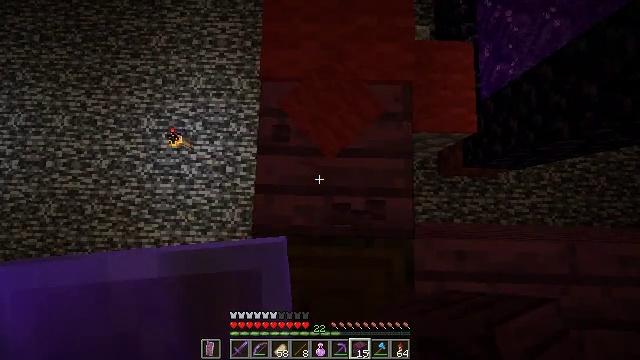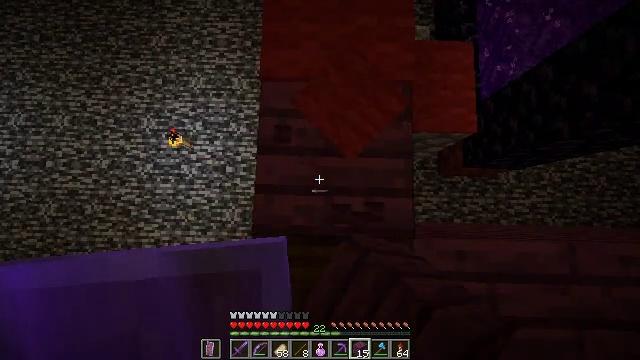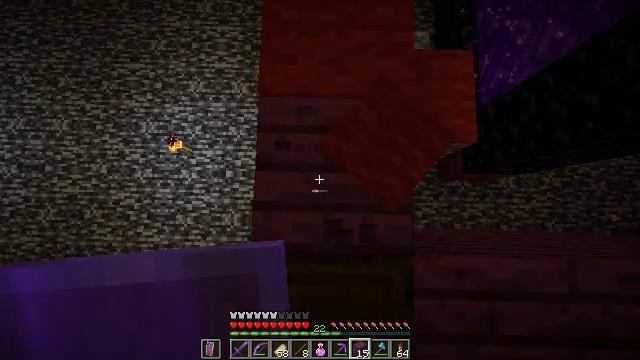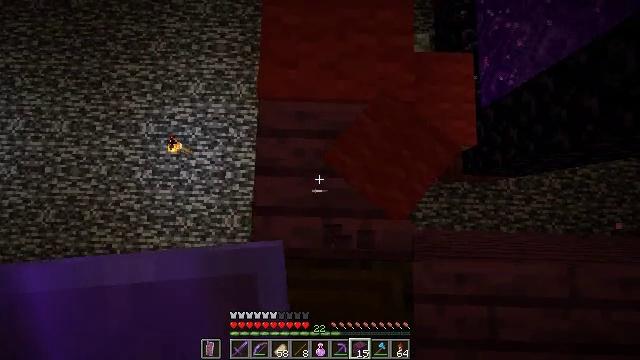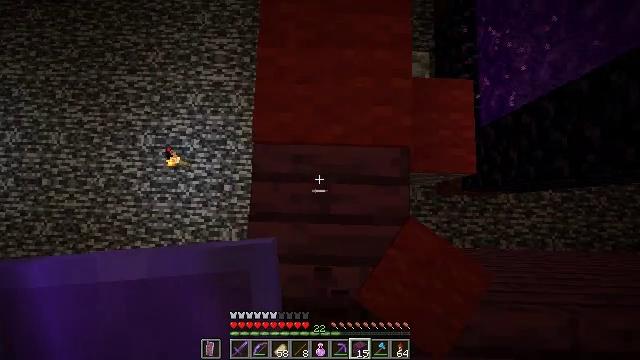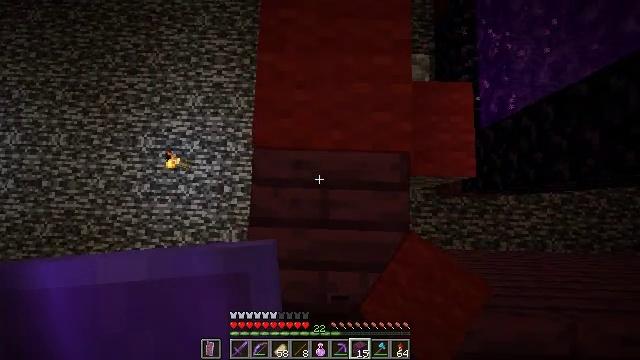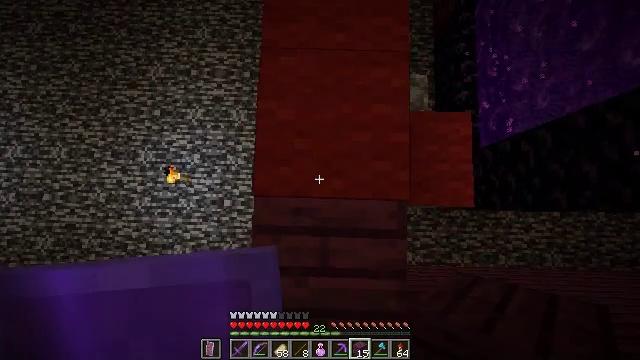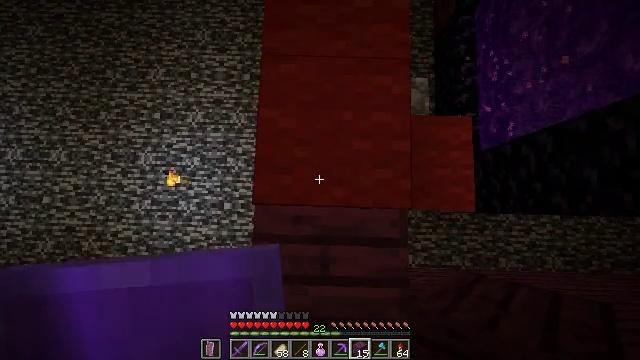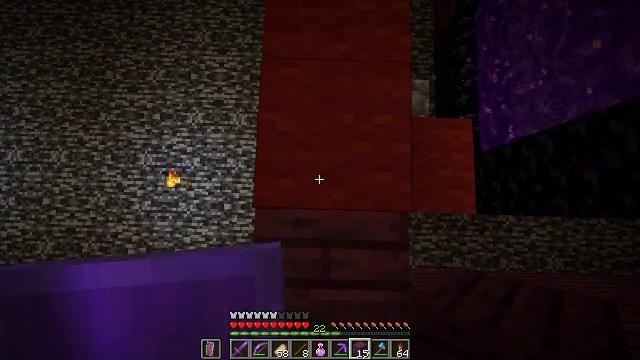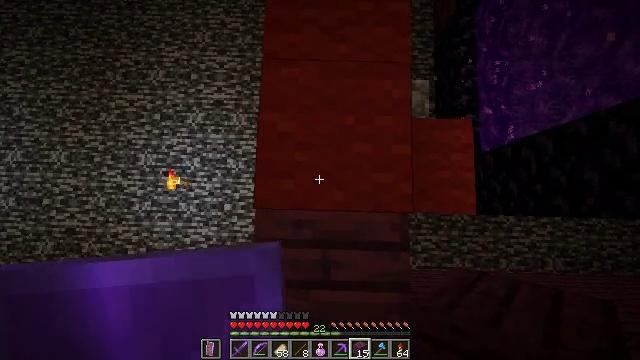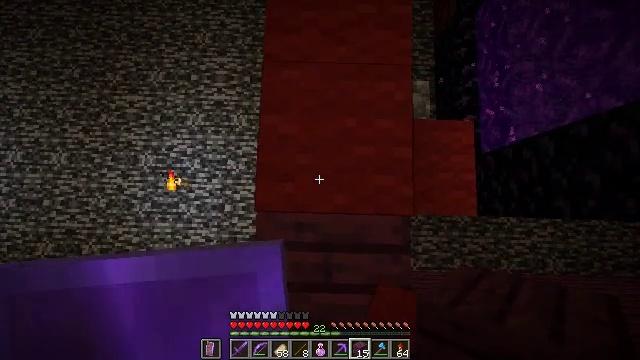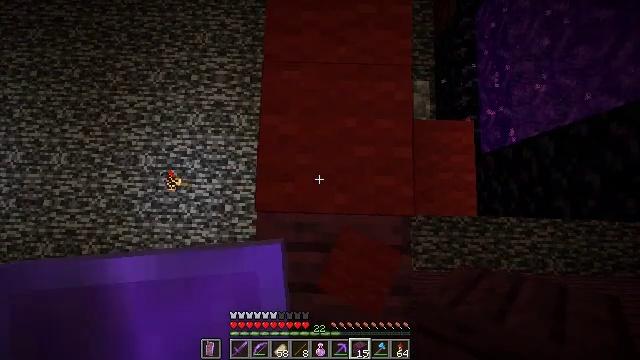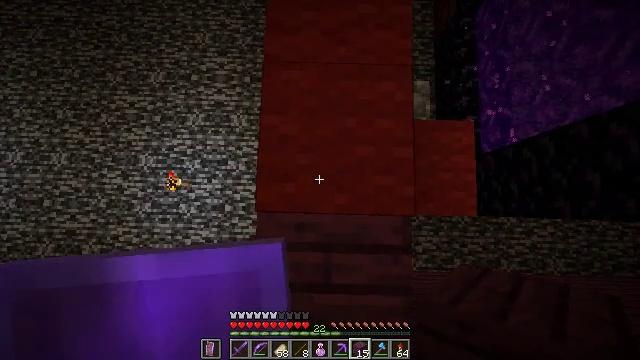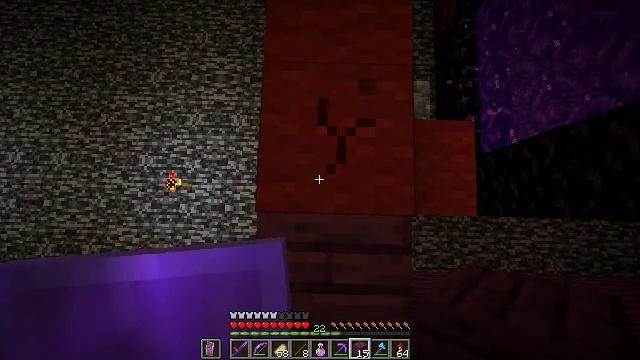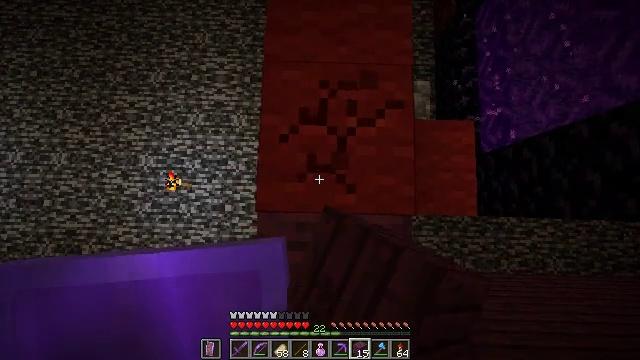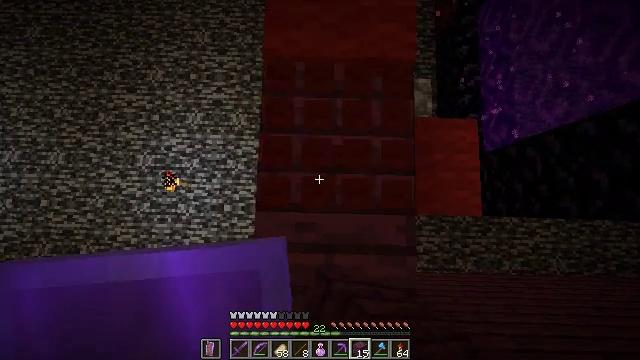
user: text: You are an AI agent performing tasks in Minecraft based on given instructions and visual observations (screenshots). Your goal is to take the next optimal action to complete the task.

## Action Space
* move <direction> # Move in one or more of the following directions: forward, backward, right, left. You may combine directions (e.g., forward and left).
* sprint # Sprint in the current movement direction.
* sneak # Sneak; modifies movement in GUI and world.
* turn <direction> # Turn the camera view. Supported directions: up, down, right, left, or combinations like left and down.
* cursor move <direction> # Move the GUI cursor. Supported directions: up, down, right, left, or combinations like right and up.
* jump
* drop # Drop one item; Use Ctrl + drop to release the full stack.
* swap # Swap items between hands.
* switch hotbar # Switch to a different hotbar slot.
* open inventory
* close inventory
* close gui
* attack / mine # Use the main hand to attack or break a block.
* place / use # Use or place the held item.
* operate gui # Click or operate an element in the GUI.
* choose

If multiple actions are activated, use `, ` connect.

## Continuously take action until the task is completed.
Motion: motion action
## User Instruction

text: Remove the red carpet to clear space.
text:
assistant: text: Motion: no_op
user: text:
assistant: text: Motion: move forward
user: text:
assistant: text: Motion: move forward
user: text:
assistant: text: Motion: move forward
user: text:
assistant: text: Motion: move forward
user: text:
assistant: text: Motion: no_op
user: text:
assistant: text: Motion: no_op
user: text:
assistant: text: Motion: no_op
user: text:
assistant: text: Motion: no_op
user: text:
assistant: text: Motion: no_op
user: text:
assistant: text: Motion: no_op
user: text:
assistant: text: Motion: no_op
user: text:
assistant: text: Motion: attack / mine
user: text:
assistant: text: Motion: attack / mine
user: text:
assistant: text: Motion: attack / mine
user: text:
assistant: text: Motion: attack / mine
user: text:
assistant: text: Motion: attack / mine
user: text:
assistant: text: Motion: attack / mine
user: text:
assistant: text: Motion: attack / mine
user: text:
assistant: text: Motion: attack / mine
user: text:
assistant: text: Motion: no_op
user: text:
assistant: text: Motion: move forward
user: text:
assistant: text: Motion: move forward
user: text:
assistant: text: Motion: move forward
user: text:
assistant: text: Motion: move forward
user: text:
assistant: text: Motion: move forward
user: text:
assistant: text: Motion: no_op
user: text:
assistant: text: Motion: no_op
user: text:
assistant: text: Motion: no_op
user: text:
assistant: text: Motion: no_op